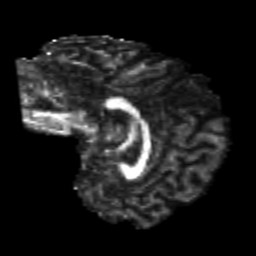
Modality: FA
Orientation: sagittal
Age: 22
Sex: male
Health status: healthy
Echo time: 0.074 s